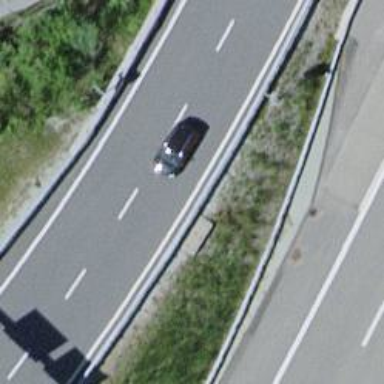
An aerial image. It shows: Asphalt motorway link.